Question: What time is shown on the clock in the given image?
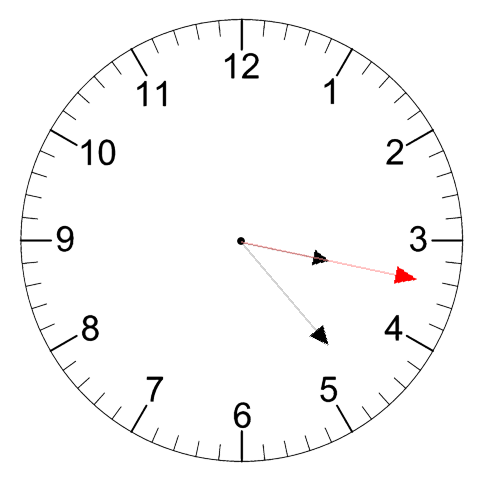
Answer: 03:23:17